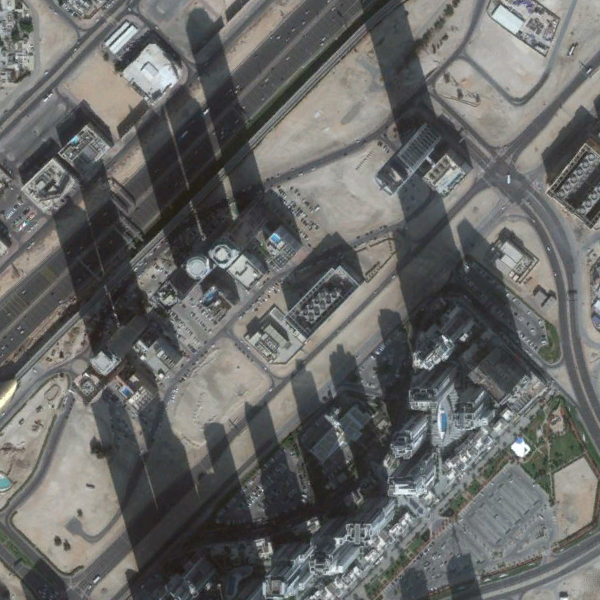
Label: Commercial